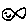
Label: fish